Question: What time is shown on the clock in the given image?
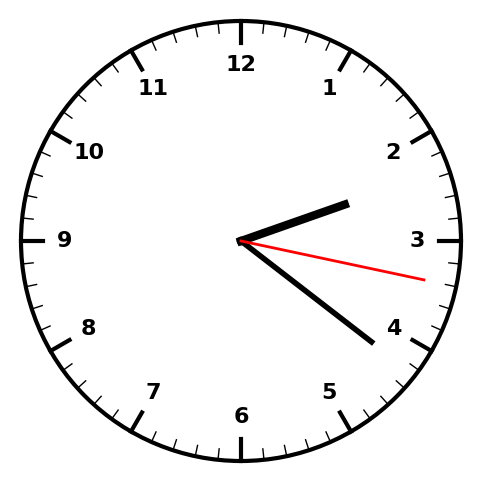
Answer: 02:21:17